Question: Hi I am trying to get the settings for Max and Min memory settings in all instances in sql server
This query below gives the info for the instance being used.
'''
SELECT name, value, value_in_use, [description]
FROM sys.configurations
WHERE name like '%server memory%'
'''
Here is sample output:

Does anyone know how to get similar results but on multiple instances?
Thanks.
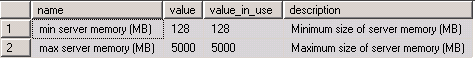
Answer: There are plenty of ways to execute query's on mutiple instances. PowerShell, SSIS or even a batch file. But if you just want to execute some ad hoc query's then the easiest way might be to create a group of registered servers.
Open the registered servers window

Register all your servers.

Open a new query on the group of servers.

Execute your SQL code in the new query window and it should return the results of all servers in the group.